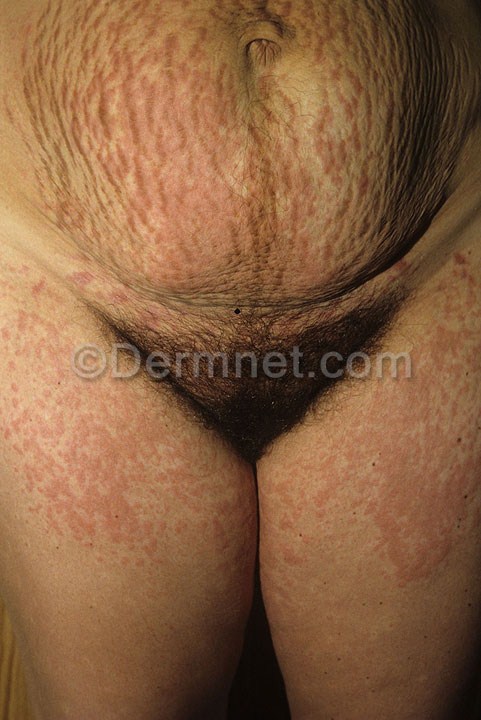
Disease: Urticaria Hives